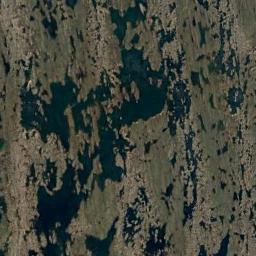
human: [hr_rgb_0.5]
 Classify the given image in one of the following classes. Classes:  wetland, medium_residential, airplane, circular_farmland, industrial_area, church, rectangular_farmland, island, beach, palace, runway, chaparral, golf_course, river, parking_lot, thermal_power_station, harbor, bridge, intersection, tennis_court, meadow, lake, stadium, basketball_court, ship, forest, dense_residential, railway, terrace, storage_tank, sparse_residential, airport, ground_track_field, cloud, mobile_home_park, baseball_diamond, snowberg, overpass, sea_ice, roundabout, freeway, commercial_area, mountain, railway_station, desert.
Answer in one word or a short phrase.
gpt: wetland